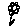
Label: flower